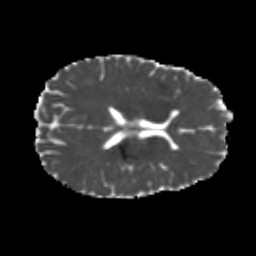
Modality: MD
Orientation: axial
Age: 23
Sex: male
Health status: healthy
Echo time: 0.074 s